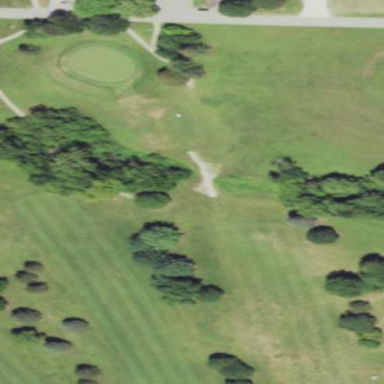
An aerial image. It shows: Grassy area designated as golf fairway.